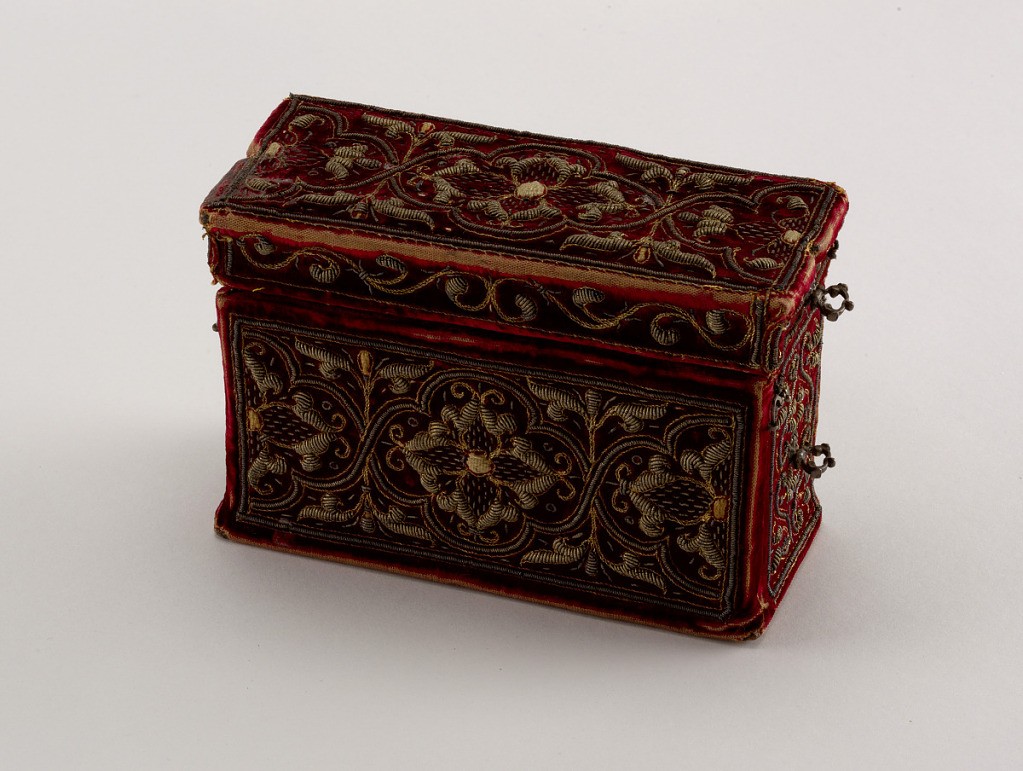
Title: Box
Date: early–mid-17th century
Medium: silk, metal Technique: embroidered
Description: Rectangular box, probably a missal case, of red velvet embroidered in gold in high relief in a strap work pattern with stylized floral motifs. One side is hinged and fastened with small silver hooks. Silver eyelets on the end for cord handles.